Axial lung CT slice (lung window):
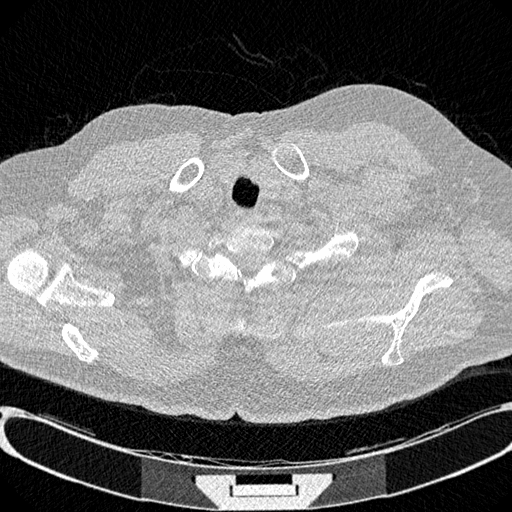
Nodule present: no